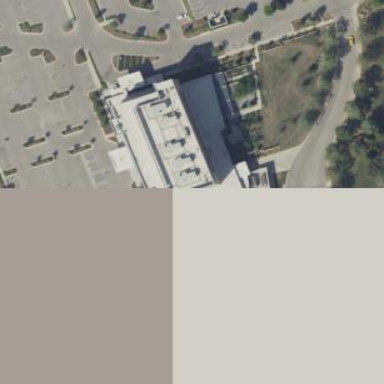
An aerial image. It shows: Hospital building.